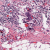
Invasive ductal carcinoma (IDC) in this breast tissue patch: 1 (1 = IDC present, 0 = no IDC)